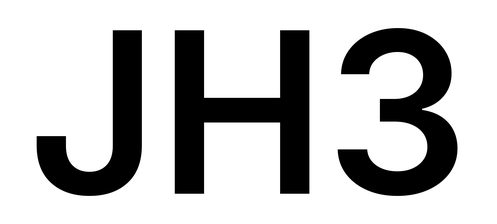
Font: Inter_SemiBold